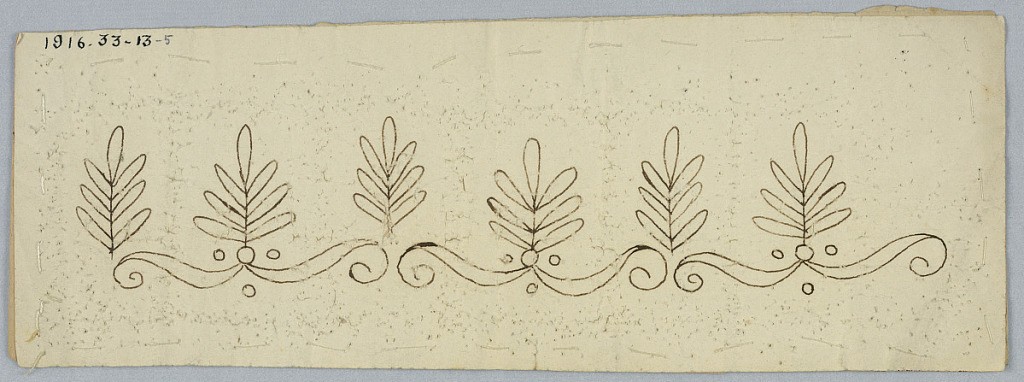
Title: Design for Embroidery Pattern
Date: before 1916
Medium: Brush and black ink on paper, pricked
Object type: Drawing
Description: Embroidery pattern